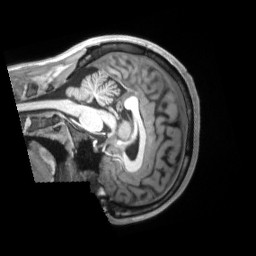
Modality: T1w
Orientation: sagittal
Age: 24
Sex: male
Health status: ill
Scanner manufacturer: siemens
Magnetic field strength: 3 T
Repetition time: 2.2 s
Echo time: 0.00157 s